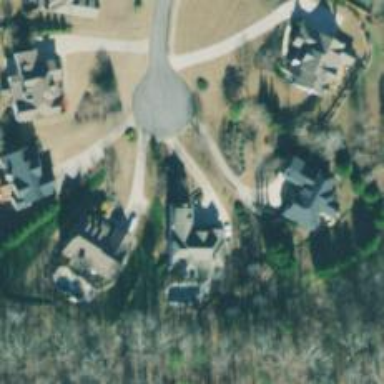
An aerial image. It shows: Driveway.